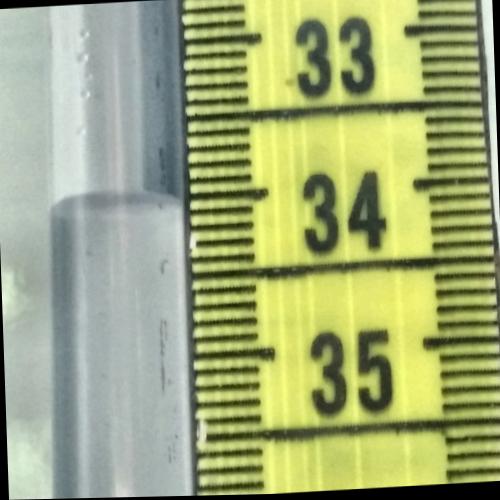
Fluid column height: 34.0 cm